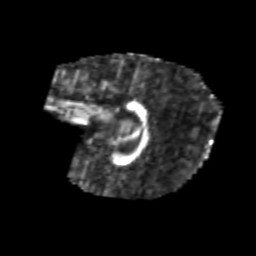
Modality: FA
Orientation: sagittal
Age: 5
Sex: male
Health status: healthy